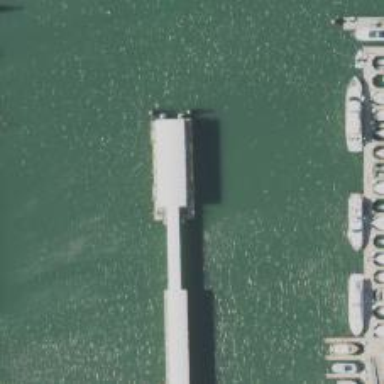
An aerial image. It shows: Dock located along the waterway.